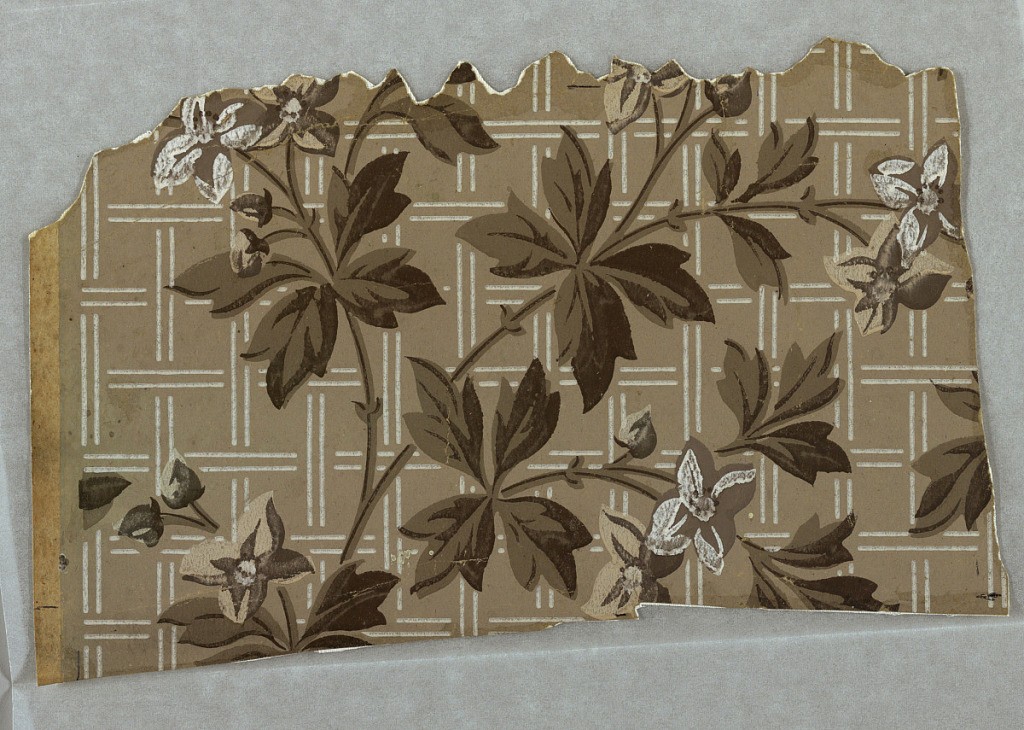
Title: Sidewall
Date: ca. 1870
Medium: Machine-printed paper
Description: Portion of a paper showing a pattern of vines and flowers against a field divided into squares by paired white lines. Printed in white and grays on gray ground.